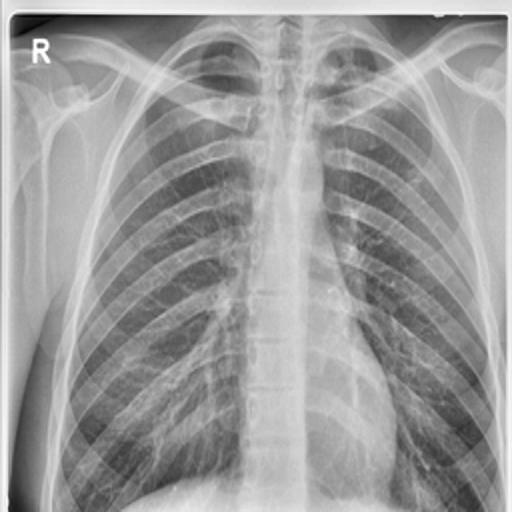
Finding: TUBERCULOSIS